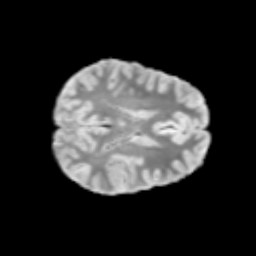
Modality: T2w
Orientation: axial
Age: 11
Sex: male
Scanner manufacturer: siemens
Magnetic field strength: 3 T
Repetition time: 3.8 s
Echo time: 0.07 s